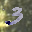
Label: 3